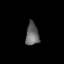
Tissue: lung
Cell type: Fibroblasts
Senescence score: 0.6232
Nuclear area (px): 292
Mean DAPI intensity: 102